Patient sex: F
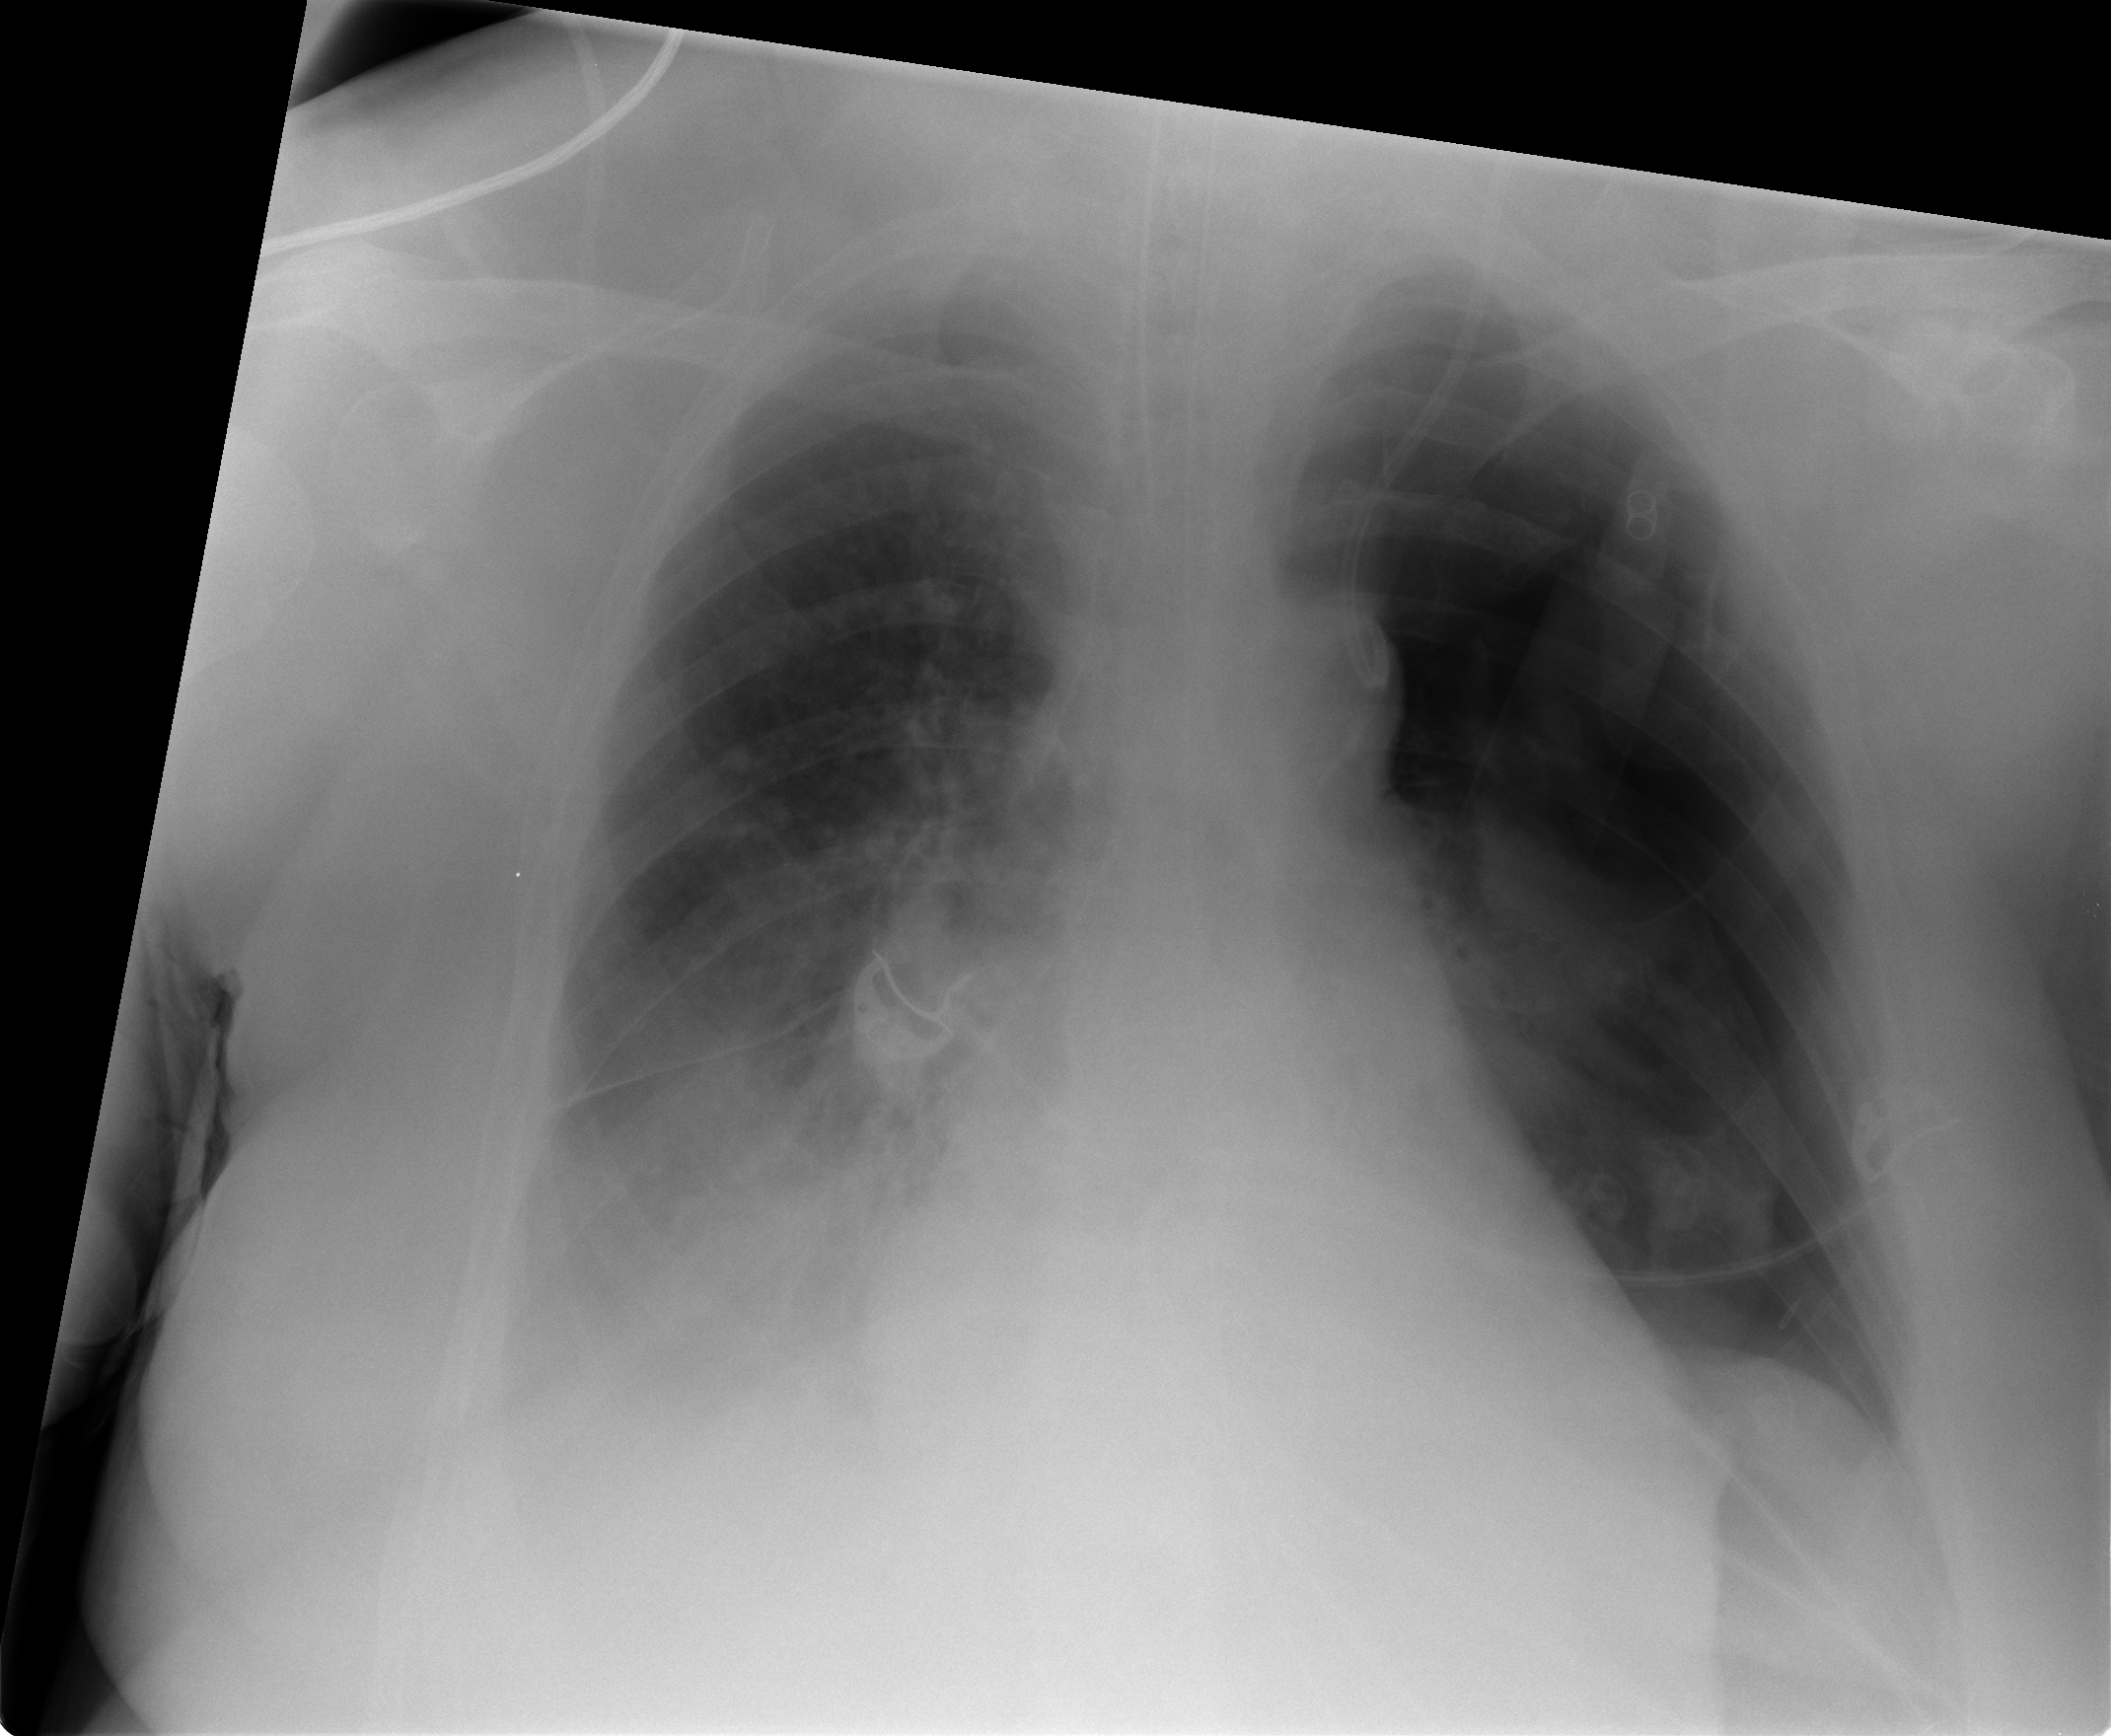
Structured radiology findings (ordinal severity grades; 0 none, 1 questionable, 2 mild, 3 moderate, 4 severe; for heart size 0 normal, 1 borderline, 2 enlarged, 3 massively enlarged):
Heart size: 2
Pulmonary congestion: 0
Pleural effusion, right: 2
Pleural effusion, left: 0
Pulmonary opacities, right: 0
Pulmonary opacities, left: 0
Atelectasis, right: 0
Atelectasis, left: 0